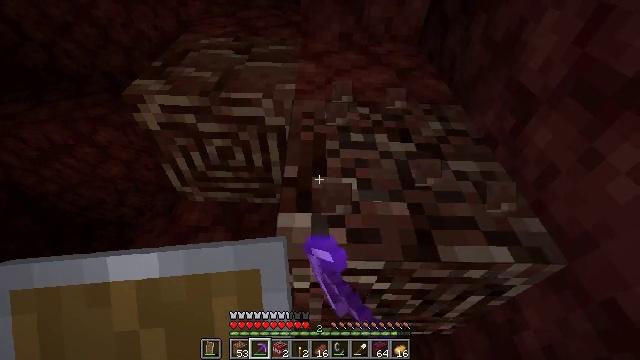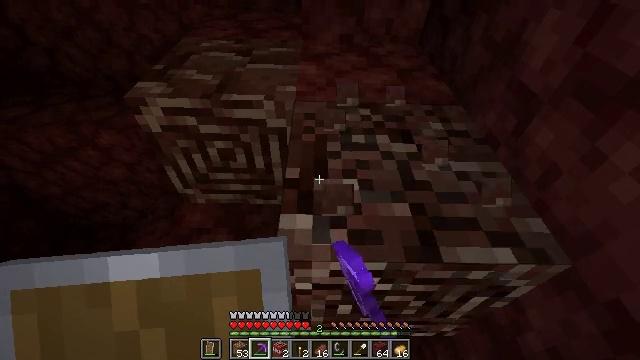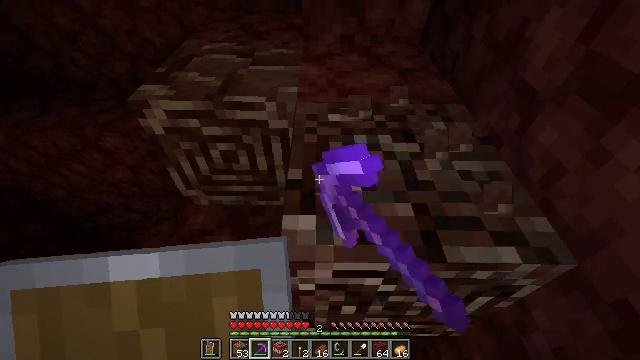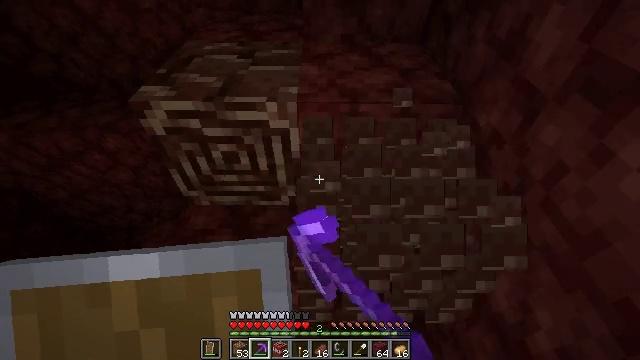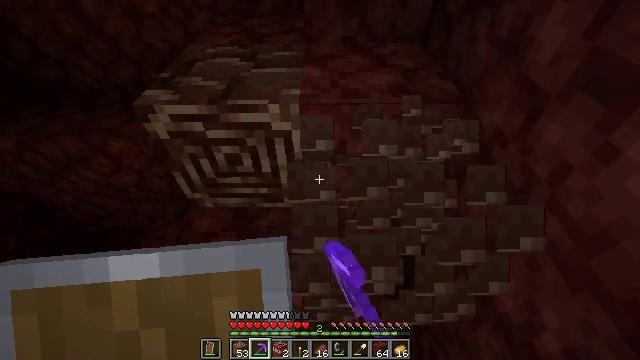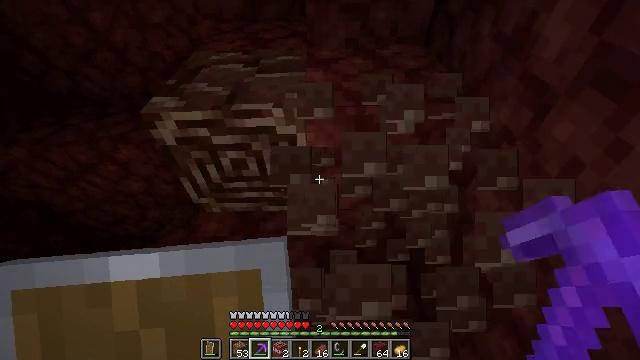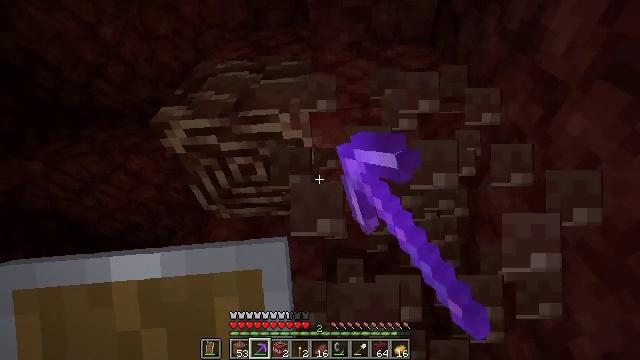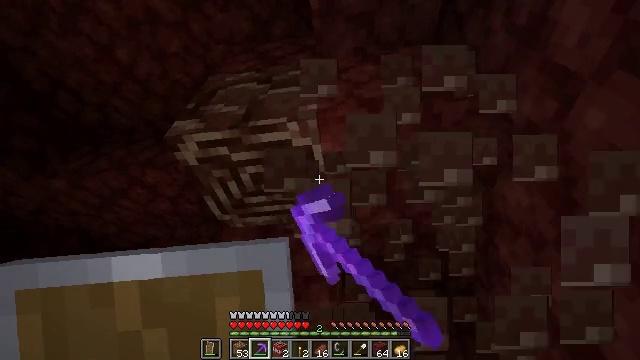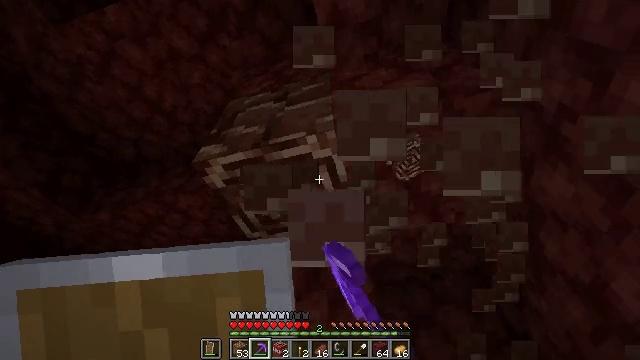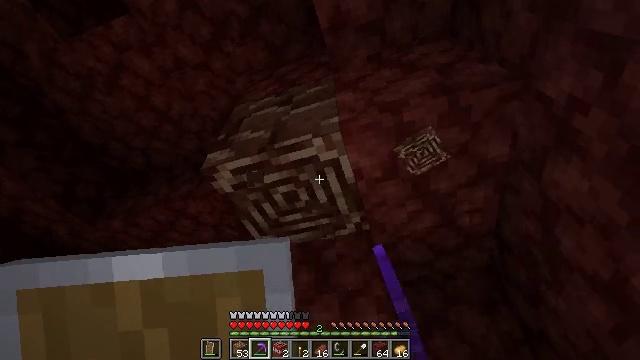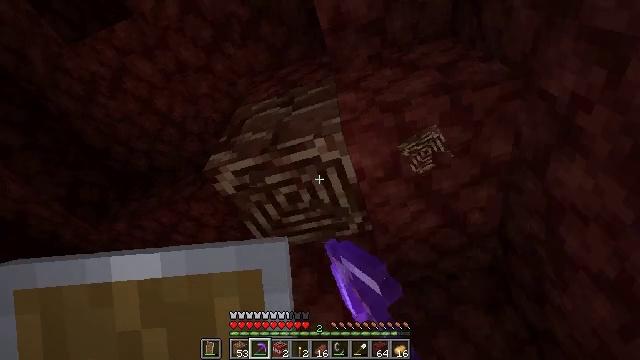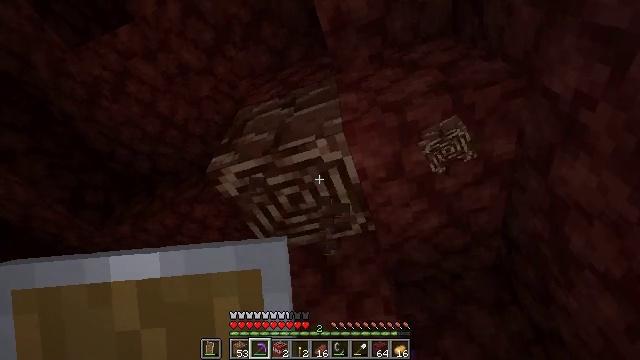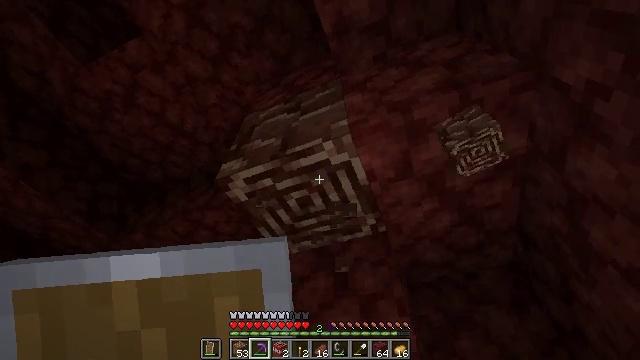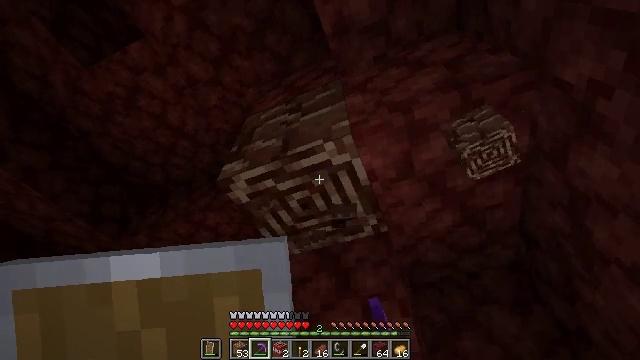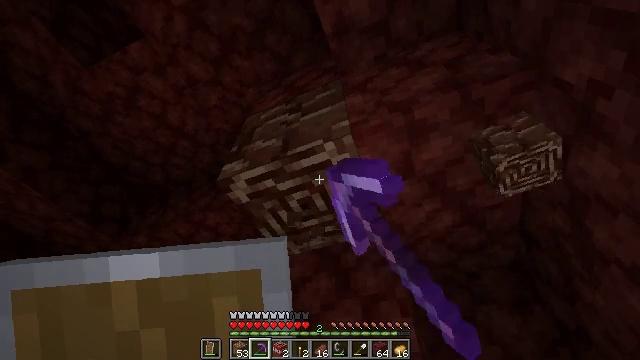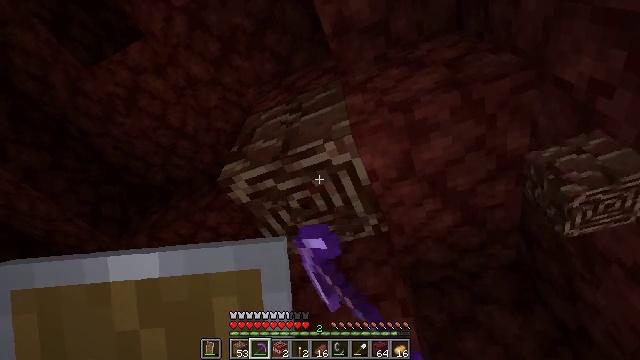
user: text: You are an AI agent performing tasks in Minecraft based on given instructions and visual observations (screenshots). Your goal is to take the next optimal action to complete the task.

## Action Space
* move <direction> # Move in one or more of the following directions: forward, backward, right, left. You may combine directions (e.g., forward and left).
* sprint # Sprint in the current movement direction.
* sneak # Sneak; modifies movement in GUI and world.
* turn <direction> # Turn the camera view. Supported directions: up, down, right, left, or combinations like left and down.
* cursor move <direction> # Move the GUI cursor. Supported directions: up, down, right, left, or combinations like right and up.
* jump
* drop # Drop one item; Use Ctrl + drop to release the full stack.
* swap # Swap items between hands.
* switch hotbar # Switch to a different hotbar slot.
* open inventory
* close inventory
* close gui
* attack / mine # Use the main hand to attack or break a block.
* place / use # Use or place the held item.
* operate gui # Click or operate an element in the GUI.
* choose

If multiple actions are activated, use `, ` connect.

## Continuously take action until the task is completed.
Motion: motion action
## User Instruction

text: Collect ancient debris for Netherite crafting.
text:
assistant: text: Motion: attack / mine
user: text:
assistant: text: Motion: attack / mine
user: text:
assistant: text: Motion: attack / mine
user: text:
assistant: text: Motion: attack / mine
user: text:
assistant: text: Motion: turn left, attack / mine
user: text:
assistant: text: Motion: turn left, attack / mine
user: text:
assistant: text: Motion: turn left and up, attack / mine
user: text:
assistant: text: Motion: turn left and up, attack / mine
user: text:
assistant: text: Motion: turn left, attack / mine
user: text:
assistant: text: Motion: attack / mine
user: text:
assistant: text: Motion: attack / mine
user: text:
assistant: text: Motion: turn left, attack / mine
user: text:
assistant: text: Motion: attack / mine
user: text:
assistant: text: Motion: attack / mine
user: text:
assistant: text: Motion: attack / mine
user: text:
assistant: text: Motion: attack / mine
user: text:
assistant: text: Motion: attack / mine
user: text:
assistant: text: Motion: attack / mine
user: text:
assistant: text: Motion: attack / mine
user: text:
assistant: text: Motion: attack / mine
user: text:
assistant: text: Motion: attack / mine
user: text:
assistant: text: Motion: attack / mine
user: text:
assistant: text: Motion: turn up, attack / mine
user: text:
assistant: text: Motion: turn up, attack / mine
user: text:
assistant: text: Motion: attack / mine
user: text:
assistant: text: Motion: turn down, attack / mine
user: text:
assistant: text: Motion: turn right and down, attack / mine
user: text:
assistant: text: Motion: turn down, attack / mine
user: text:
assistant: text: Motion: attack / mine
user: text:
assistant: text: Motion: attack / mine